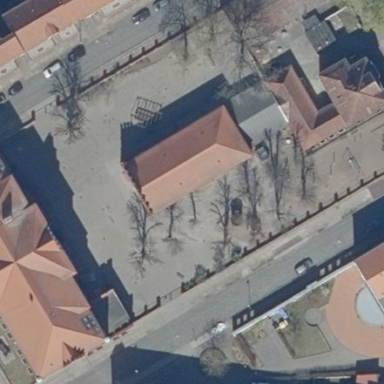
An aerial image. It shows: School.